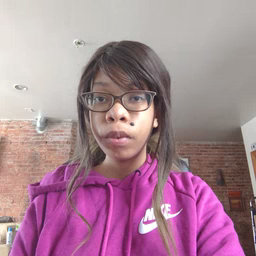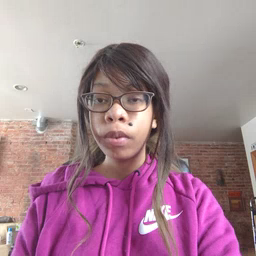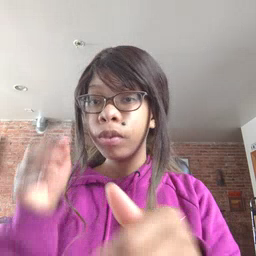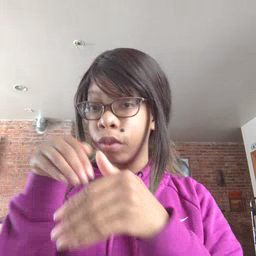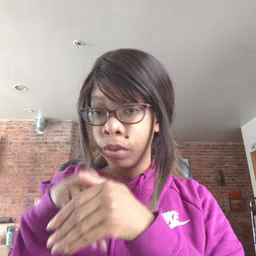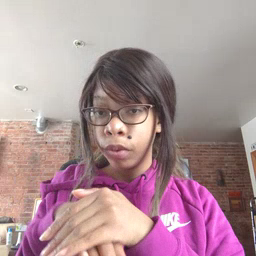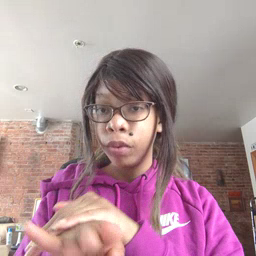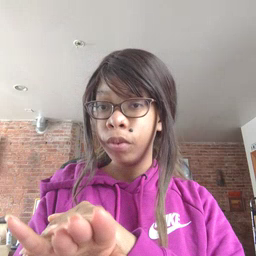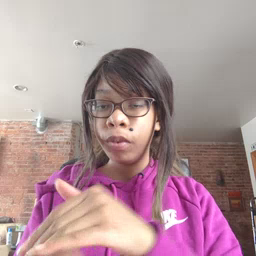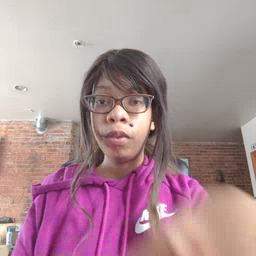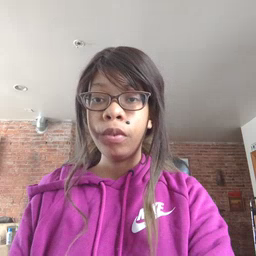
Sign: into